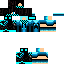
A female skeleton skin with dark skin, wearing blonde helmet dressed in a blue robe top and black pants, featuring a closed mouth.